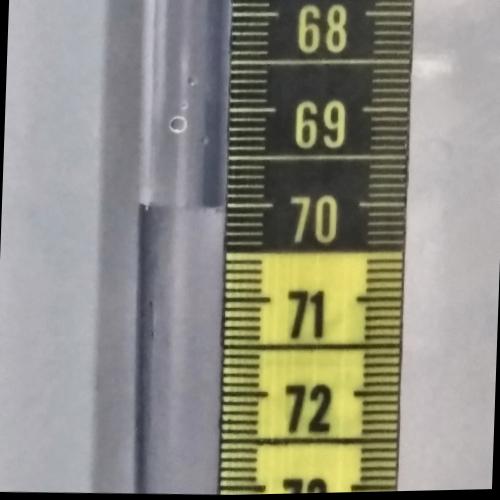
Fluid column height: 70.0 cm